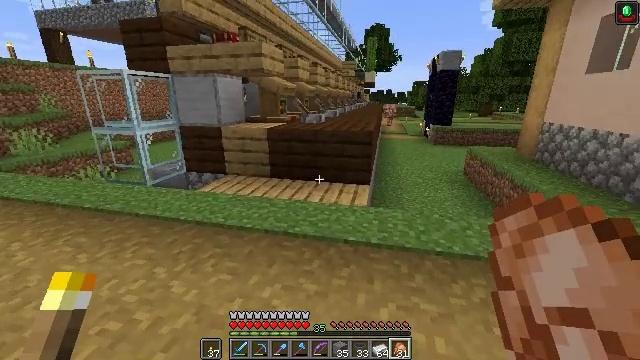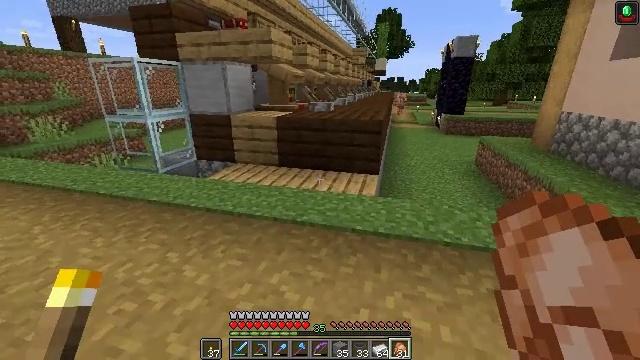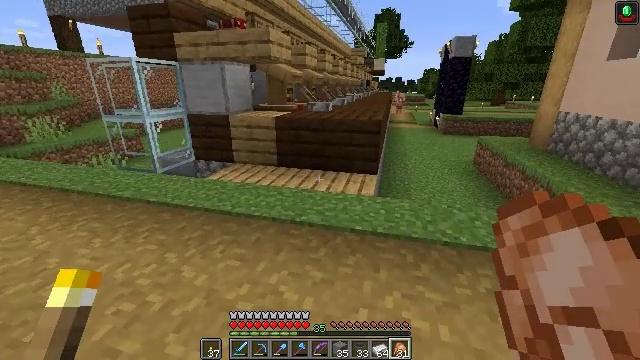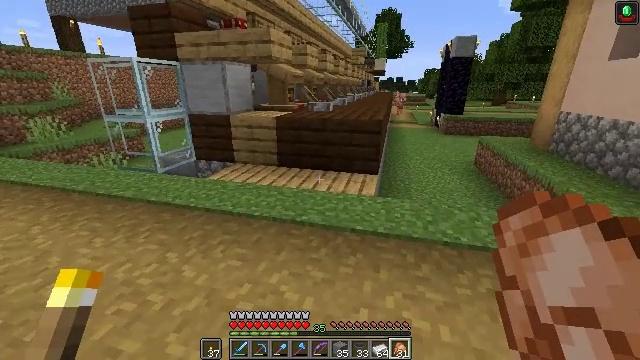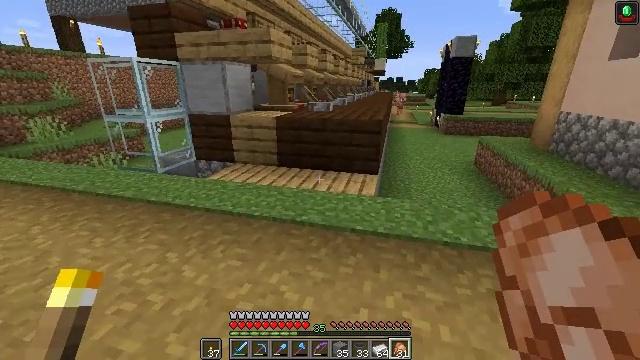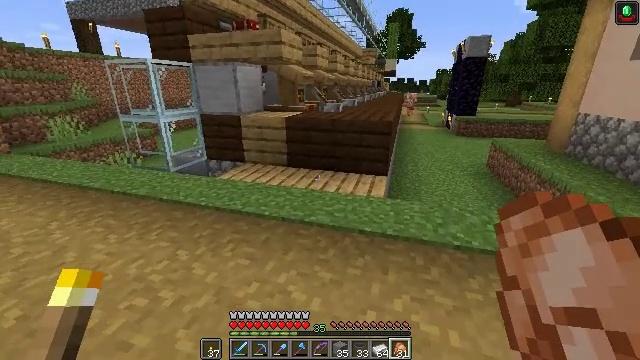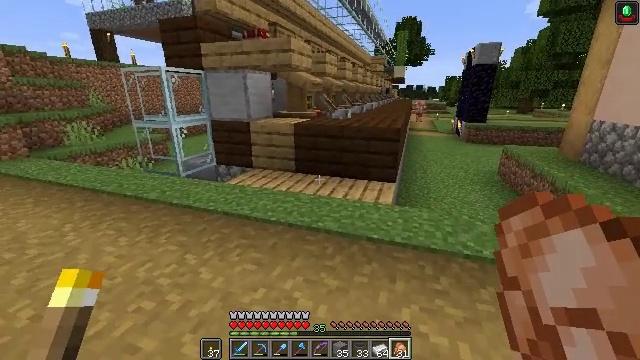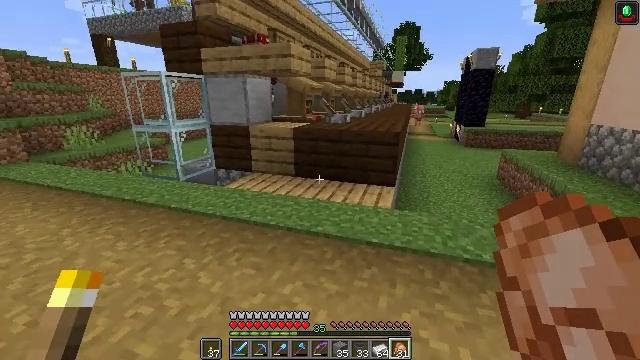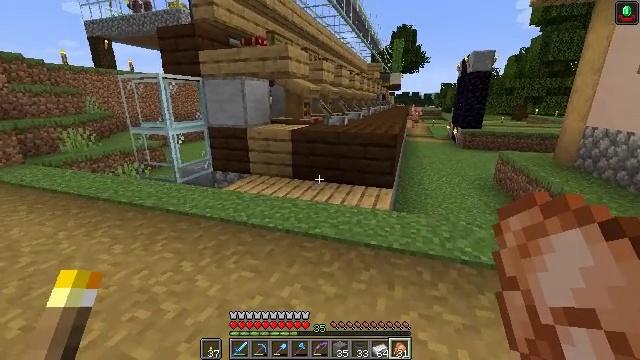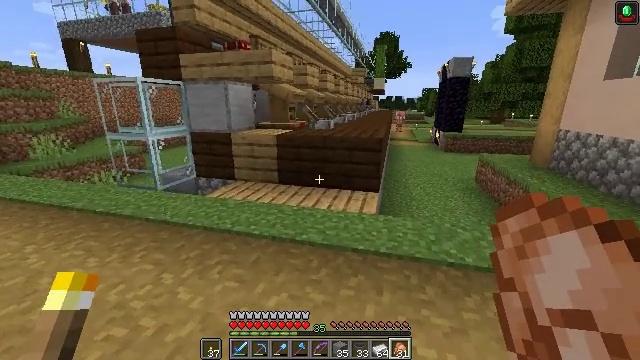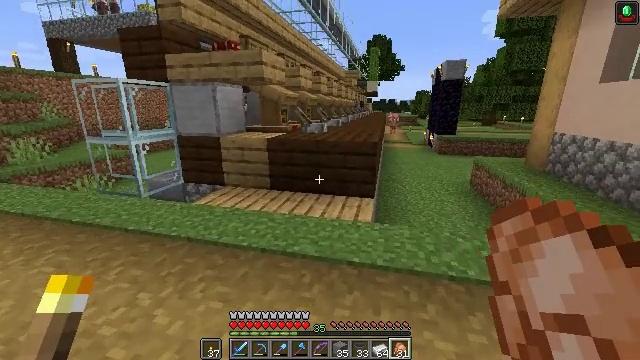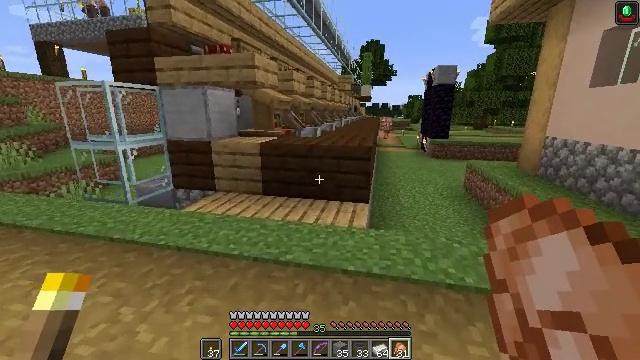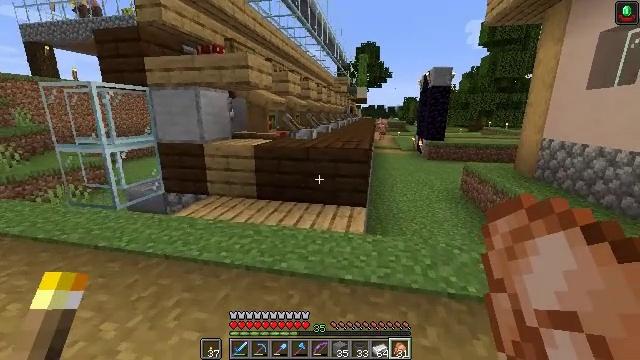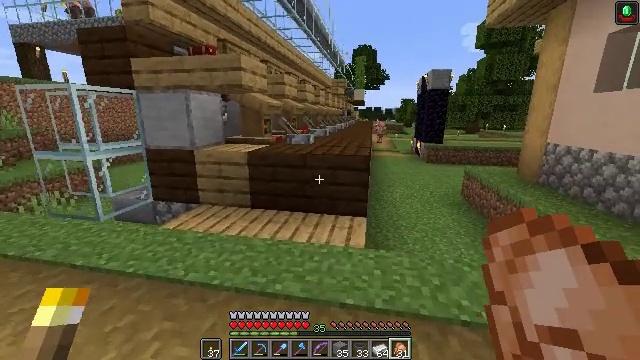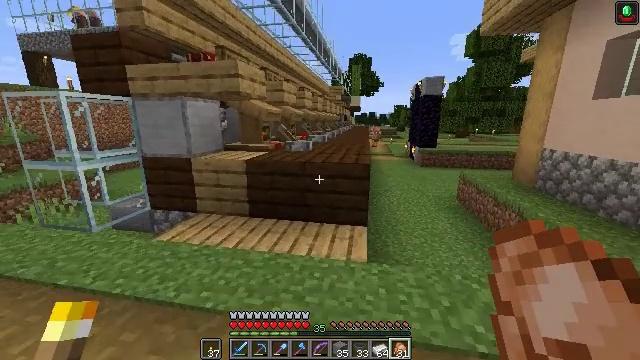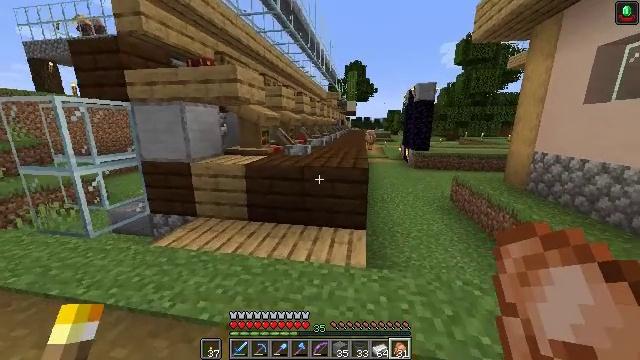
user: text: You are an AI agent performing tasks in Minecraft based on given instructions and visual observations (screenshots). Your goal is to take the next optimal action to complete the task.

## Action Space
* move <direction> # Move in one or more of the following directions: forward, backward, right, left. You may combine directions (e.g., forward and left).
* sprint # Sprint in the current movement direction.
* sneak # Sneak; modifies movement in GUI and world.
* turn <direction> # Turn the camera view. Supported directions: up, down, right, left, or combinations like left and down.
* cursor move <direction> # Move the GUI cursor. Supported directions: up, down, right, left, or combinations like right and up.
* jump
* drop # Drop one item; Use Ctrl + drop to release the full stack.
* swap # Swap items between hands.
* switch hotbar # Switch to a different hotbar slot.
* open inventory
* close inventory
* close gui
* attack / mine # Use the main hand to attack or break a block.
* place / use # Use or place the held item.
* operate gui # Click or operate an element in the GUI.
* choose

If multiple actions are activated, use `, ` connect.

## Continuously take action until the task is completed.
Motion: motion action
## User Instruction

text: Open your crafting interface to make an emerald.
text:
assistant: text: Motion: turn left and down
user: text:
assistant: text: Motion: no_op
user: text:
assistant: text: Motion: no_op
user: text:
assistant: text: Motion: no_op
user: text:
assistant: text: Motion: turn left
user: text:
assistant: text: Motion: turn left and up
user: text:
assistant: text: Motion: no_op
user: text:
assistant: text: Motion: no_op
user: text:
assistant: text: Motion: move forward, turn right
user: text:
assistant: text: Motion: move forward, turn right
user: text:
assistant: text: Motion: move forward, turn right
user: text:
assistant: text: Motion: move forward
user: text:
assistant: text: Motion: move forward, sprint
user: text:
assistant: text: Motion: move forward, sprint
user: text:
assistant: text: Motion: move forward, sprint
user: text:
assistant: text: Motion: move forward, sprint, turn right
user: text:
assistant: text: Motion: move forward, turn right
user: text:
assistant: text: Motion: move forward, turn right
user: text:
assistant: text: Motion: move forward
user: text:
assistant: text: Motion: move forward
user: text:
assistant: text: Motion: move forward
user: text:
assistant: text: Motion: move forward, jump
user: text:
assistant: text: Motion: move forward, jump
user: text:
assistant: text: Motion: move forward, jump
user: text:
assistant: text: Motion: move forward, jump
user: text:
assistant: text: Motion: move forward, jump
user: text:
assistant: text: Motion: move forward, jump
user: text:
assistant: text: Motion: move forward, jump
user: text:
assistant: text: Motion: move forward, jump
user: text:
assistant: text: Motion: move forward, jump